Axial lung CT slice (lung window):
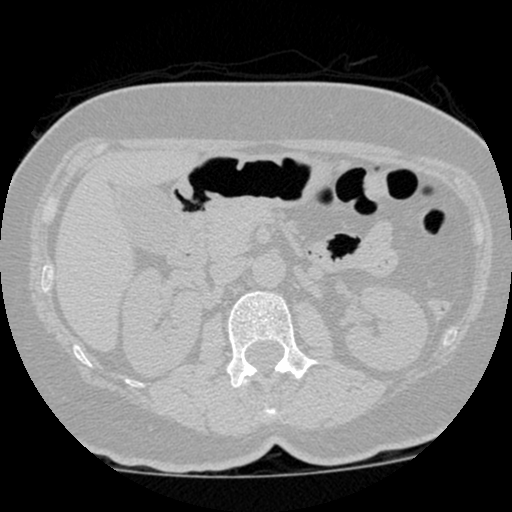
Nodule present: no